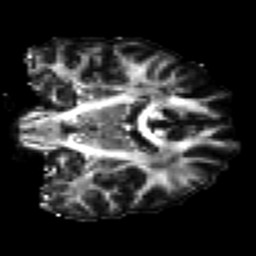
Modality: FA
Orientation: coronal
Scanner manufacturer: siemens
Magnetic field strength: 3 T
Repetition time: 7.8 s
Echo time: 0.09 s